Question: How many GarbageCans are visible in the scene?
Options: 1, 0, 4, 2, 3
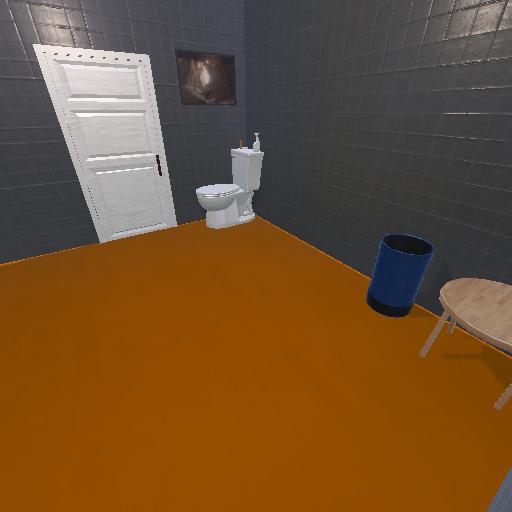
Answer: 1